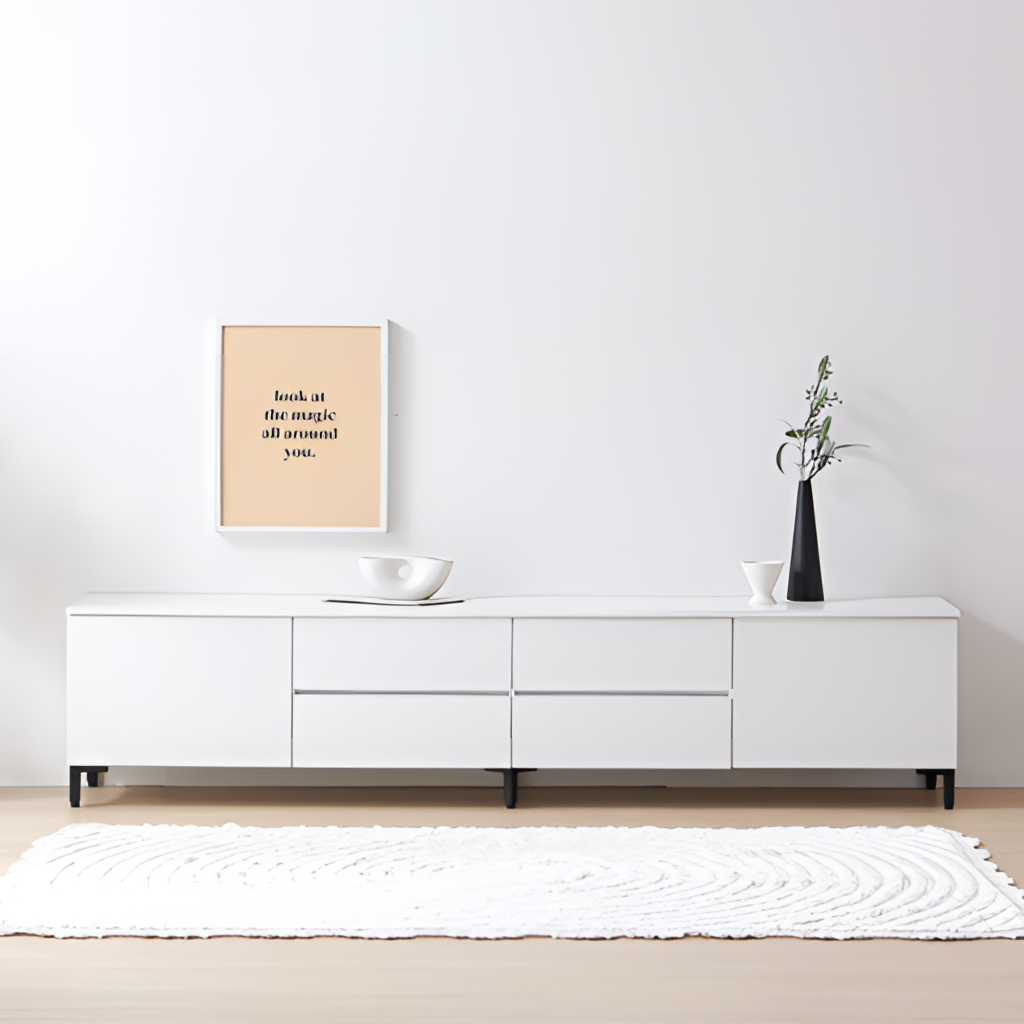
wood sideboard, living room, neutral paint wallpaper, with solid pattern, minimalist, wood flooring, with plank pattern